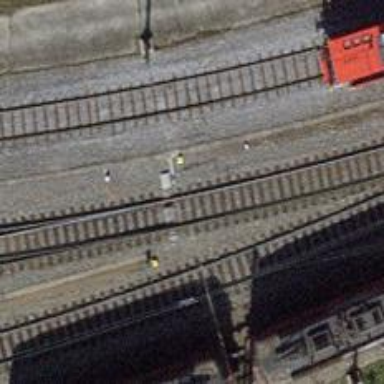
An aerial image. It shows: Railway switch.